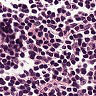
Metastatic tissue present: no